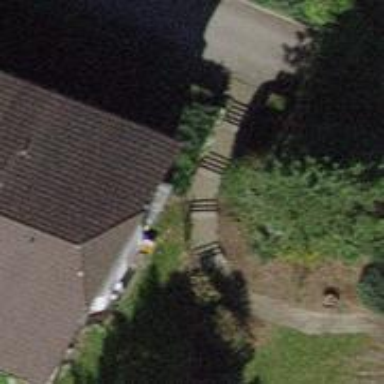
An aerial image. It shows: Set of steps on the road.